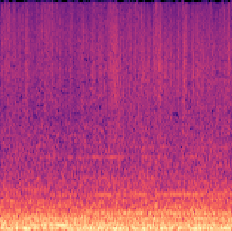
Sound class: Rain